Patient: sex M, age 76
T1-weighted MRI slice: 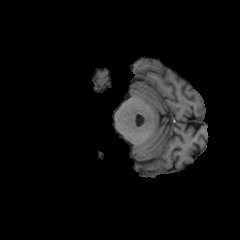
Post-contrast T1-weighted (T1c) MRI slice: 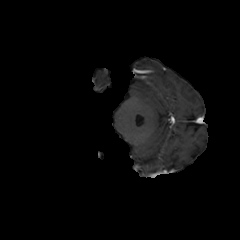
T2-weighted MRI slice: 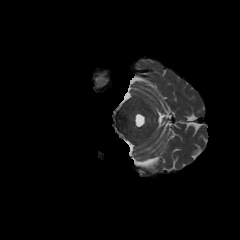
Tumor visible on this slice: no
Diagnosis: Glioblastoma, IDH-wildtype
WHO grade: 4